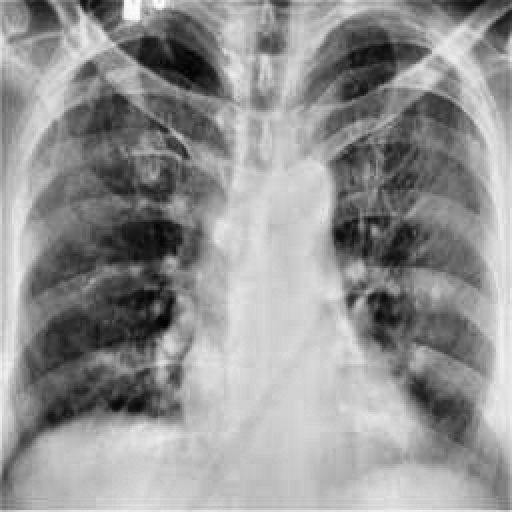
Finding: TUBERCULOSIS